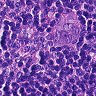
Metastatic tissue present: yes